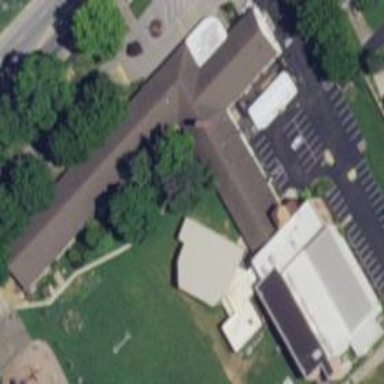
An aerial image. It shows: School building.